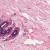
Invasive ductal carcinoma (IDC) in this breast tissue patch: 0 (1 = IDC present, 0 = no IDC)